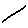
Label: line